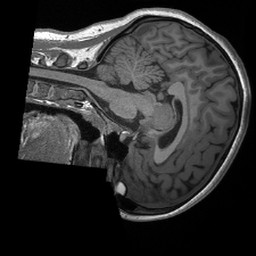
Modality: T1w
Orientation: sagittal
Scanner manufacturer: siemens
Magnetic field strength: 3 T
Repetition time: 2.4 s
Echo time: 0.00213 s